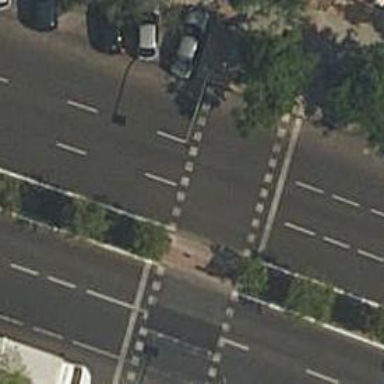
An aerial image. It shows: Zebra crossing with traffic signals. The crossing is marked by traffic lights.